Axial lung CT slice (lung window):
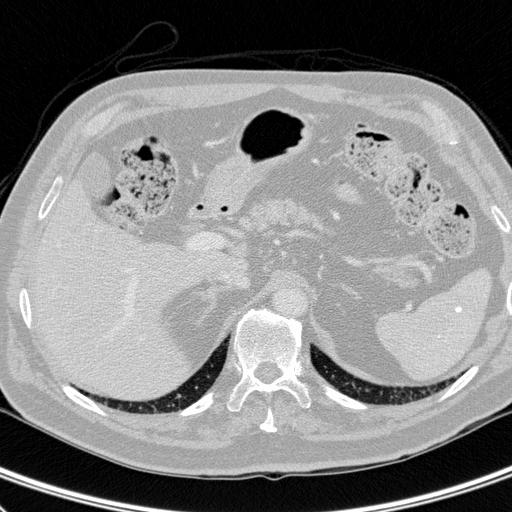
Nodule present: no